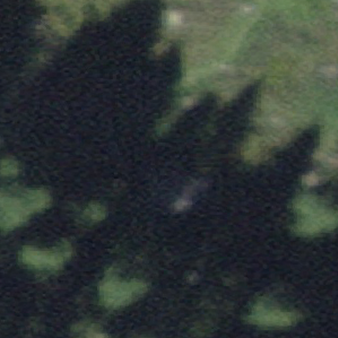
Label: other